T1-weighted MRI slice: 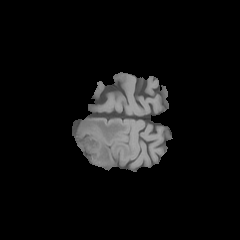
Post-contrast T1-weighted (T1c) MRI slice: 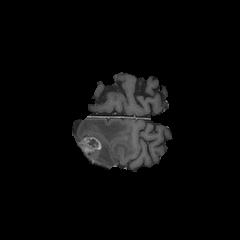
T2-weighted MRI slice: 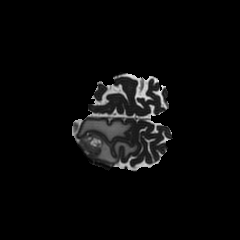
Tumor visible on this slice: yes